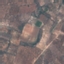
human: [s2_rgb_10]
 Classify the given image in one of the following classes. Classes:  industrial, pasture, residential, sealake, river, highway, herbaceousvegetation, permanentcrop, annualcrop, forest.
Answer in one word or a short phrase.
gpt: PermanentCrop